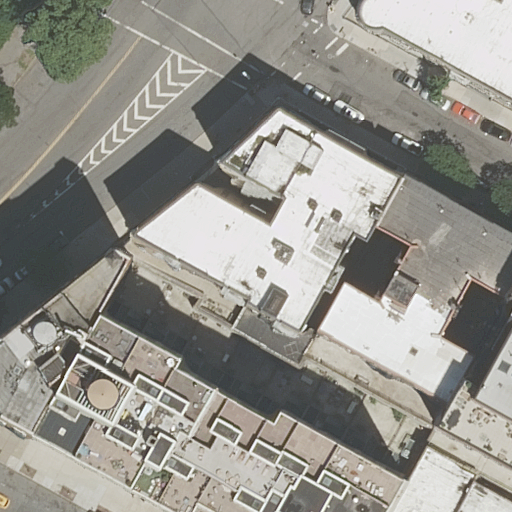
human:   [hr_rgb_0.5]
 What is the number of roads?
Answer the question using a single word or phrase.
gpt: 4

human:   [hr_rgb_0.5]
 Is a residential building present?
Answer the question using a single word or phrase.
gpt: yes

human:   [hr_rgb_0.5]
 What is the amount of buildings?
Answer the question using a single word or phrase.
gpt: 7

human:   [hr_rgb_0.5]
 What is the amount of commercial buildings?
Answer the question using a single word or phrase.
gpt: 0

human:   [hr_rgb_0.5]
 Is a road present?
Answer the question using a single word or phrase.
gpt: yes

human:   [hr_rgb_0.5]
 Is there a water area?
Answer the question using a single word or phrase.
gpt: no

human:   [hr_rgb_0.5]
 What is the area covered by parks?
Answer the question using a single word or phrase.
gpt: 340m2

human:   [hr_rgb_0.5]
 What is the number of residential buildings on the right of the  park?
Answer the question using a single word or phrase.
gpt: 7

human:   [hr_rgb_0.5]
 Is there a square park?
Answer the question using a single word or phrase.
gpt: no

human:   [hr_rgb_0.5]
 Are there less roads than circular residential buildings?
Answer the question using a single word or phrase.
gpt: no

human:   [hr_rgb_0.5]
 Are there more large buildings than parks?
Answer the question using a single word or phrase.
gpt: yes

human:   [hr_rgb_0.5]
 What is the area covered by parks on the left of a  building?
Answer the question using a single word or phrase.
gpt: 340m2

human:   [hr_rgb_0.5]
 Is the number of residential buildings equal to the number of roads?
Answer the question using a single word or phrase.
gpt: no

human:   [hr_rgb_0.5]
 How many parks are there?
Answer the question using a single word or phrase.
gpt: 1

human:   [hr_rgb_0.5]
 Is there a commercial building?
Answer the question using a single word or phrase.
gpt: no

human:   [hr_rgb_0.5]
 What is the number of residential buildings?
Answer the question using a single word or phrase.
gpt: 7

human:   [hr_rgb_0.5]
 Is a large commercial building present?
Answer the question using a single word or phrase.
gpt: no

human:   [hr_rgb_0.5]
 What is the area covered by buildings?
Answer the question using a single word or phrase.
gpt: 3696m2

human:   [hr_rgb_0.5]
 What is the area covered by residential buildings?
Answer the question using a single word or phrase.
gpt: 3696m2

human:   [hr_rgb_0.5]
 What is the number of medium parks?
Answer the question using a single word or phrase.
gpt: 1

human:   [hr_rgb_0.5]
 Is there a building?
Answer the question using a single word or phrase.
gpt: yes

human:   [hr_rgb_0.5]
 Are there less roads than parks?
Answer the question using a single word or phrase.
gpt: no

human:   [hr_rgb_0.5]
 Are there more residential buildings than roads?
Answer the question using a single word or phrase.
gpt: yes

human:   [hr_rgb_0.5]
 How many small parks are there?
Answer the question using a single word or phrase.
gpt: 0

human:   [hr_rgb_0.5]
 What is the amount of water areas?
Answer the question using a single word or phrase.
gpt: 0

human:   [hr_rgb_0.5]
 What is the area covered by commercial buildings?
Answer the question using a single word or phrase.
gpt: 0m2

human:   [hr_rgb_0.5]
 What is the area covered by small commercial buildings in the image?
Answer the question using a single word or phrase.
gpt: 0m2

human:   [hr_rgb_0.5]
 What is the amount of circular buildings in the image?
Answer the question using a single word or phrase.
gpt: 0

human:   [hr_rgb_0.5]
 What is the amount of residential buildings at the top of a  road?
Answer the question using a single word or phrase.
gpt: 0

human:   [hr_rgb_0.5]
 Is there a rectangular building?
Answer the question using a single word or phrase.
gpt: yes

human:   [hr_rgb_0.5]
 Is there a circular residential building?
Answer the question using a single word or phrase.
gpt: no

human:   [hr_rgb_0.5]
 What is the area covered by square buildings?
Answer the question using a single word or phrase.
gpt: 0m2

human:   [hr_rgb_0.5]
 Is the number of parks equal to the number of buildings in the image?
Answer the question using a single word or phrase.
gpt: no

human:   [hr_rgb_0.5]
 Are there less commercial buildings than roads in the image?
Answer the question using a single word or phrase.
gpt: yes

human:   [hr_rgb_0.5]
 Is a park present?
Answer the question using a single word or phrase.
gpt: yes

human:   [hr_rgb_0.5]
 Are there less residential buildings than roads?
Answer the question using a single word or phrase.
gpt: no

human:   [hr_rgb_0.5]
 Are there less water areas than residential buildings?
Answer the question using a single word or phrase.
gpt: yes

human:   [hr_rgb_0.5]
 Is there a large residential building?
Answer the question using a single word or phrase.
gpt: yes

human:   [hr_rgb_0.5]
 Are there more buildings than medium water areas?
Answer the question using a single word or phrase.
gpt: yes

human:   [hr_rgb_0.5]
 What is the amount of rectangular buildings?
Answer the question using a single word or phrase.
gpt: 3

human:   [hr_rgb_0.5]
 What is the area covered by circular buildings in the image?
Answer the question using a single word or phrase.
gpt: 0m2

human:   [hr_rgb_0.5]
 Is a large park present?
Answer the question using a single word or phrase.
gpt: no

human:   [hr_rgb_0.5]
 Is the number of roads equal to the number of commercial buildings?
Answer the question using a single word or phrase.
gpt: no

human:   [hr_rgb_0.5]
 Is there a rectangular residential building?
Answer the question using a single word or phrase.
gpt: yes

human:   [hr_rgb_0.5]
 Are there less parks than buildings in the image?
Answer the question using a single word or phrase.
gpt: yes

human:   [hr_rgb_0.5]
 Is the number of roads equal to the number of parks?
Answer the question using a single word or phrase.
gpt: no

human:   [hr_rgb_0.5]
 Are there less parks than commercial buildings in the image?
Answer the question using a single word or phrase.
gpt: no

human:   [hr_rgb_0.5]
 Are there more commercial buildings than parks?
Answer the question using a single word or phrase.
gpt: no

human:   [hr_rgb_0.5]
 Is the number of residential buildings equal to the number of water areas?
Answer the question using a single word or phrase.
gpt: no

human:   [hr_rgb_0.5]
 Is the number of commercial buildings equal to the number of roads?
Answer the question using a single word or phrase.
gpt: no

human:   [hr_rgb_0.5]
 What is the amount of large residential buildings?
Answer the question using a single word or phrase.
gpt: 3

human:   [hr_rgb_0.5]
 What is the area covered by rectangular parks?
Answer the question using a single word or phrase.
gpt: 0m2

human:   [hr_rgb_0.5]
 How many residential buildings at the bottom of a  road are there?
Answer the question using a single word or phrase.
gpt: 6

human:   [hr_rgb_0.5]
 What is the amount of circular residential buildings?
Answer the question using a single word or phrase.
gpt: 0

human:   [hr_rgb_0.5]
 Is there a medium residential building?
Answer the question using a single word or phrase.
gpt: yes

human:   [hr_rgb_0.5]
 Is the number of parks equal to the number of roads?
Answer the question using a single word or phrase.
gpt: no

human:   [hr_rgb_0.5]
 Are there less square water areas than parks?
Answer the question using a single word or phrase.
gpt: yes

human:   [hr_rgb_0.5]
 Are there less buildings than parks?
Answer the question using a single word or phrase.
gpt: no

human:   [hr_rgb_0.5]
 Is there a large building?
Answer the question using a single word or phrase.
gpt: yes

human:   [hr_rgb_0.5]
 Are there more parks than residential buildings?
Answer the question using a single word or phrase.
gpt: no

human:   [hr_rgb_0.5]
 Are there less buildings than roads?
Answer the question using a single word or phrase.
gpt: no

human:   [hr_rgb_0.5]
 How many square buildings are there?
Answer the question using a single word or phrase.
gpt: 0

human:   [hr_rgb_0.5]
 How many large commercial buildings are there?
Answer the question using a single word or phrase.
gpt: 0

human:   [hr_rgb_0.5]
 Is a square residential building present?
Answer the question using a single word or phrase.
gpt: no